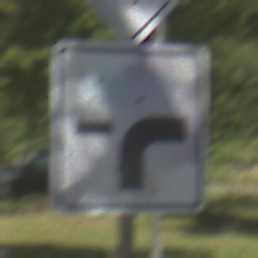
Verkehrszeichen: VerlaufVorfahrtsstrasse9
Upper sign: Vorfahrtsstrasse
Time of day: Midday
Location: Outdoor (RoadRail)
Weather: Clear
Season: NotSpecified
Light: Natural